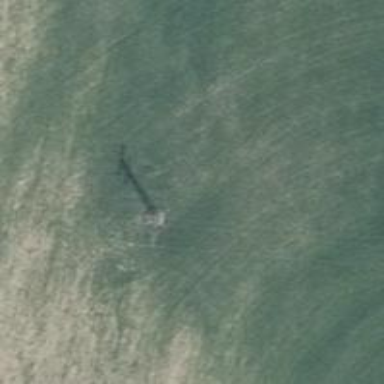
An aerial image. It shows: Minor power line with 3 cables.